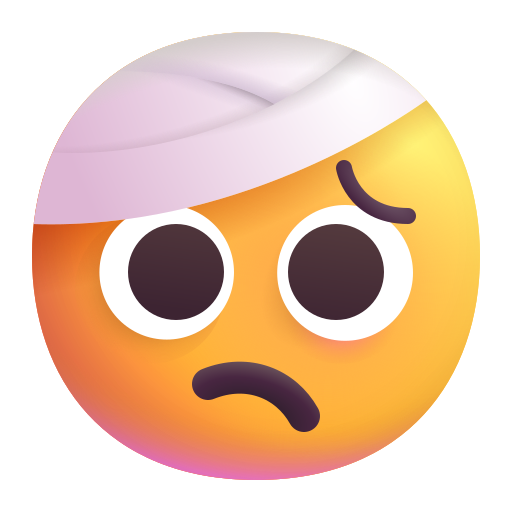
face with head bandage color